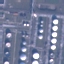
Land use / land cover: Industrial